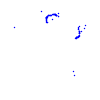
Particle: kaon